【题型】解答题　【知识点】平面几何　【难度】easy
如图, 在 $\triangle ABC$ 与 $\triangle A'B'C'$ 中, $AD$、$A'D'$ 分别为边 $BC$、$B'C'$ 上的中线, 且 $\dfrac{AB}{A'B'} = \dfrac{BC}{B'C'} = \dfrac{AD}{A'D'}$。求证：$\triangle ABC \sim \triangle A'B'C'$。

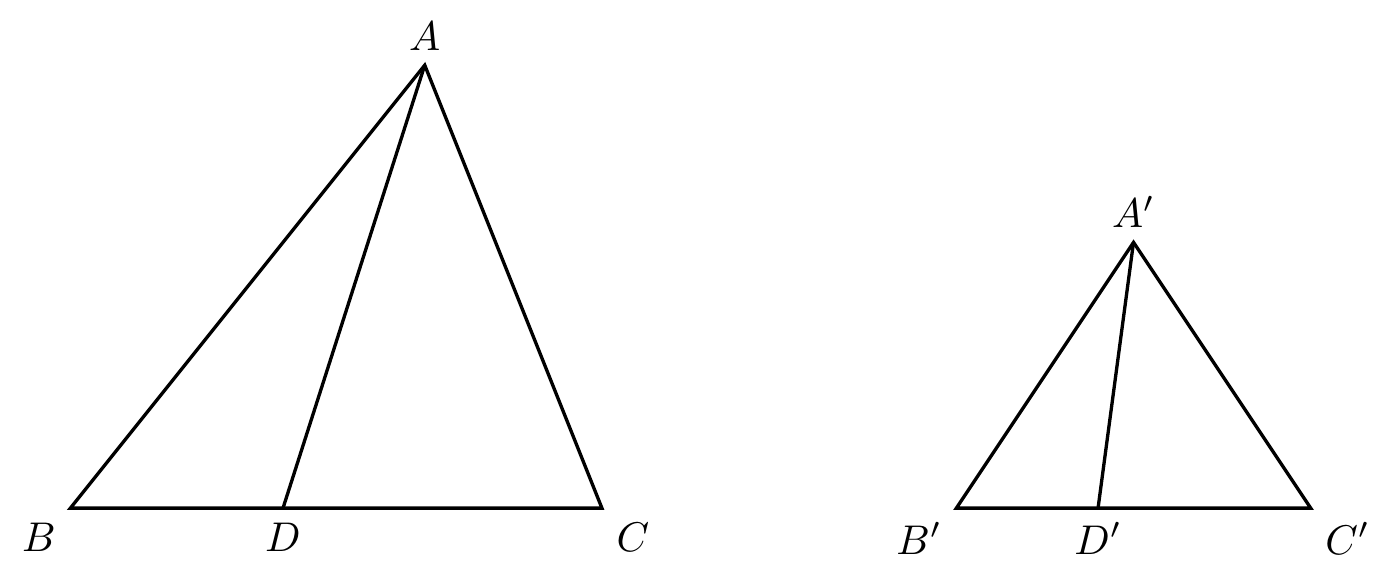
【解答】
证明：$\because \dfrac{AB}{A'B'} = \dfrac{BC}{B'C'} = \dfrac{AD}{A'D'}$, $AD$、$A'D'$ 分别为边 $BC$、$B'C'$ 上的中线,

$\therefore \dfrac{AB}{A'B'} = \dfrac{BD}{B'D'} = \dfrac{AD}{A'D'}$

$\therefore \triangle ABD \sim \triangle A'B'D'$

$\therefore \angle B = \angle B'$

又 $\because \dfrac{AB}{A'B'} = \dfrac{BC}{B'C'}$

$\therefore \triangle ABC \sim \triangle A'B'C'$